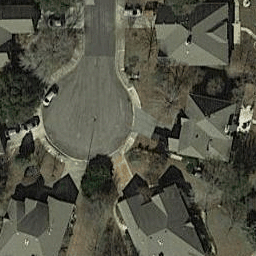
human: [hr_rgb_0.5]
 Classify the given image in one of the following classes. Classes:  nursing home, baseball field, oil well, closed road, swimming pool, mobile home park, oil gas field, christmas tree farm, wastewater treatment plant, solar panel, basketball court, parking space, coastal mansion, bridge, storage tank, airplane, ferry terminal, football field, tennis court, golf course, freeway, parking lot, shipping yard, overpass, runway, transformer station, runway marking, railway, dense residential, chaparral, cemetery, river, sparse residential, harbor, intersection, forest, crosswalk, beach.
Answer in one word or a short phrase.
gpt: closed road